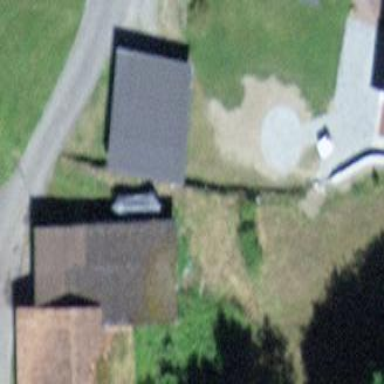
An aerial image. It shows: Barn.